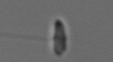
Label: flagellate